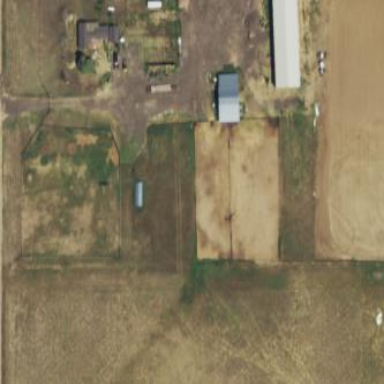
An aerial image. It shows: Farmyard area.